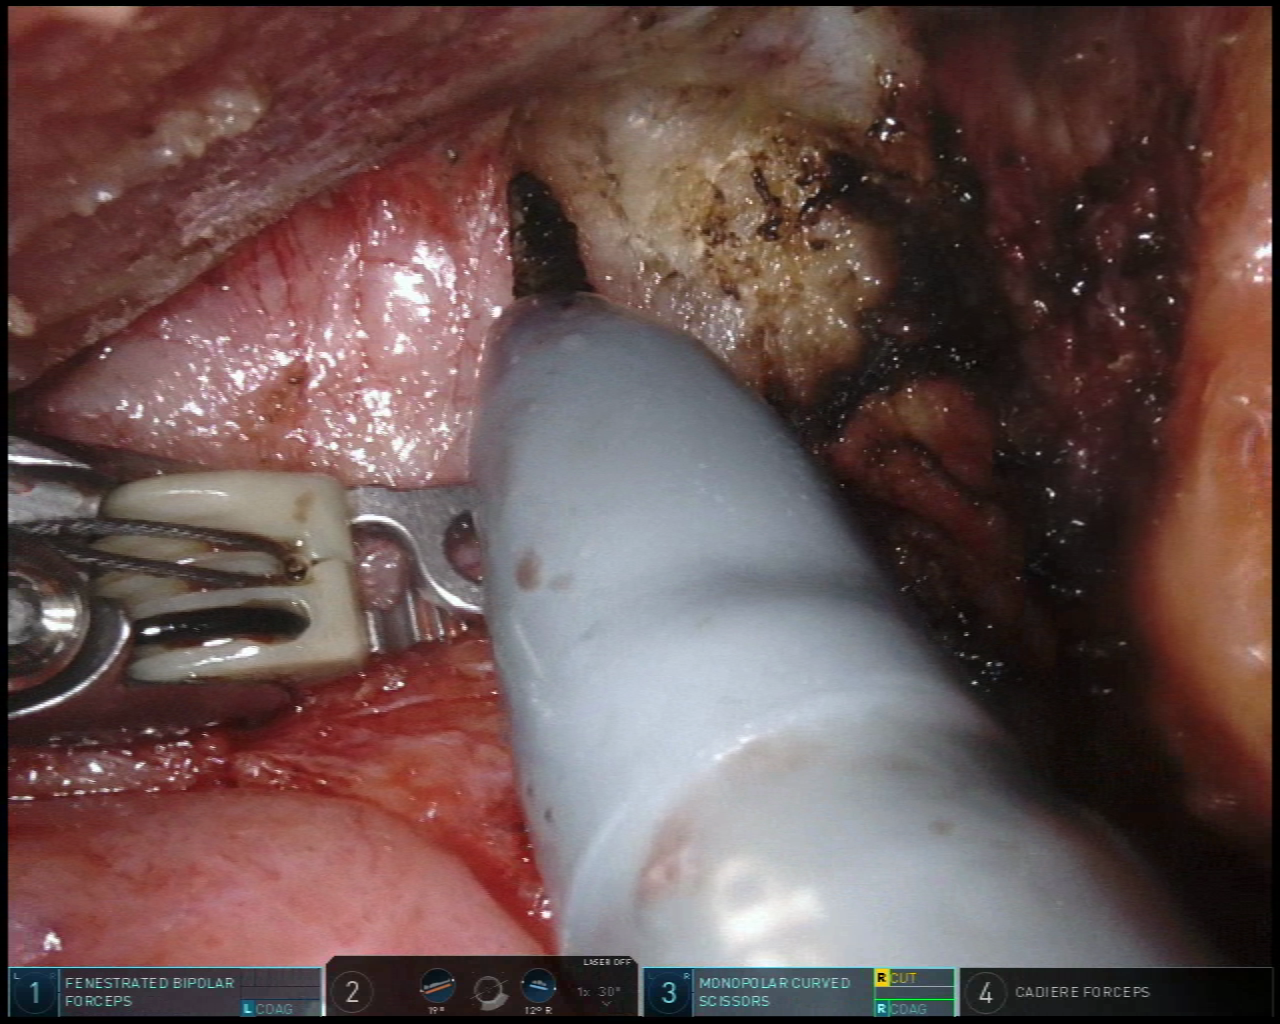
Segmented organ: vesicular_glands
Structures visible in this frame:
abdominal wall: no
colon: no
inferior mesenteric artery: no
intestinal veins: no
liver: no
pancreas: no
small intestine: no
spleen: no
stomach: no
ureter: no
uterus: no
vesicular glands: yes